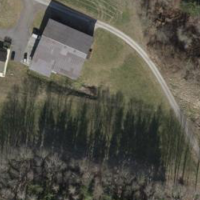
EUNIS habitat code: 43
Species observed at this site:
Silene nutans